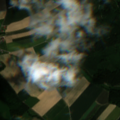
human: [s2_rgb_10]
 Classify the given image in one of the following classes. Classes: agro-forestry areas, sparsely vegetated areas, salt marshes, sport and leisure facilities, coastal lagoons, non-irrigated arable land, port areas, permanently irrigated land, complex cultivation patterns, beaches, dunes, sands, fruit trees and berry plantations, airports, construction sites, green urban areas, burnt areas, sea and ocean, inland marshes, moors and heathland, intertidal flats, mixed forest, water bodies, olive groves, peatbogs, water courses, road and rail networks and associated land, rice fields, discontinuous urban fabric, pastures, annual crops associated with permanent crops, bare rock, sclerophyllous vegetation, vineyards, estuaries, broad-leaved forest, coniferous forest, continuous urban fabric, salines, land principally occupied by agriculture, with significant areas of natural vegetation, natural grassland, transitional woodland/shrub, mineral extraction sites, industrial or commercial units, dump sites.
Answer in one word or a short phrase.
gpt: discontinuous urban fabric, non-irrigated arable land, complex cultivation patterns, mixed forest